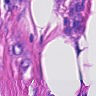
Metastatic tissue present: yes